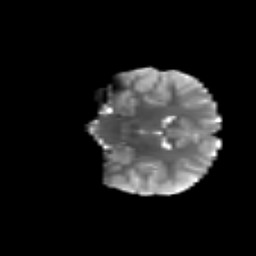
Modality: T2w
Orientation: coronal
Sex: female
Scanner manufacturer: siemens
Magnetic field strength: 3 T
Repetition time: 5 s
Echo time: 0.071 s